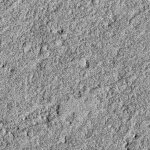
Label: no_change